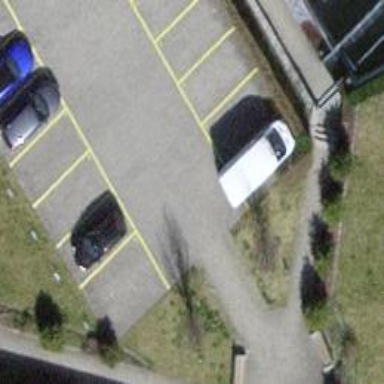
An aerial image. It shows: Road serving as parking aisle.